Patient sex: M
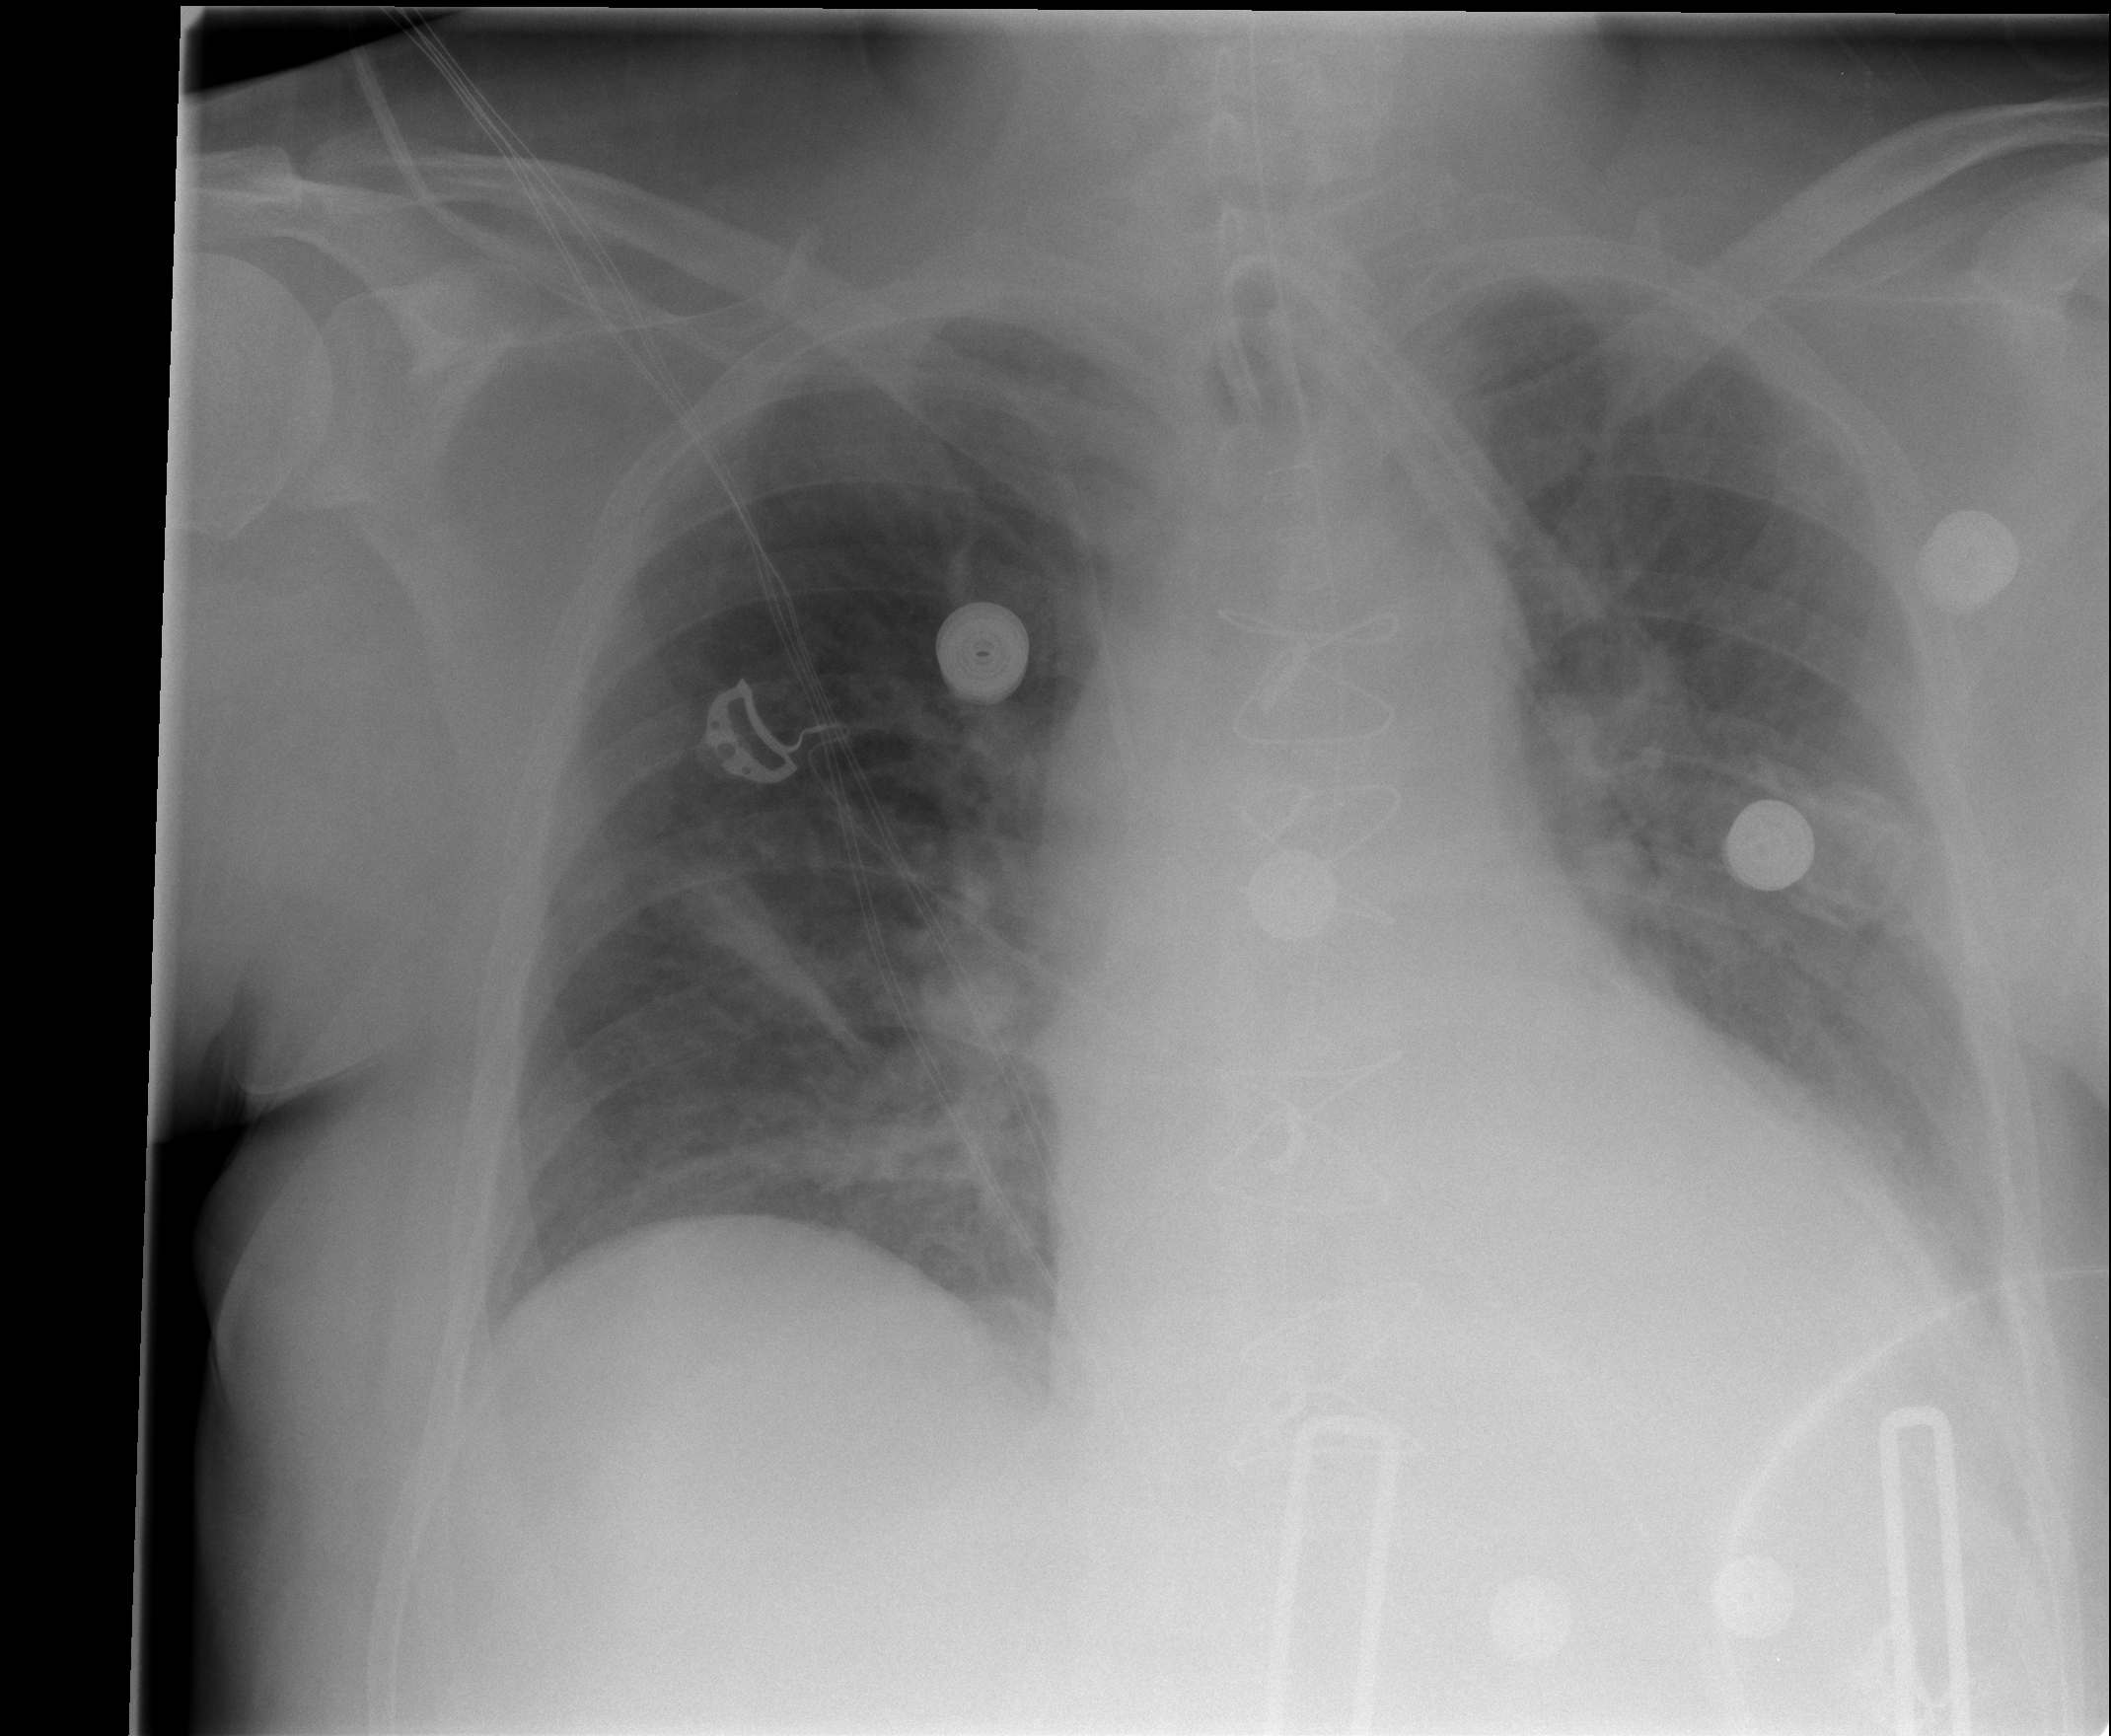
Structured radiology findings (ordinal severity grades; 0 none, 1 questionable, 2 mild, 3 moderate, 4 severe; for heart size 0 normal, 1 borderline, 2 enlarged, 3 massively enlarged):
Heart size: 2
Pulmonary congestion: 1
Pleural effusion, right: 0
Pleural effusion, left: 1
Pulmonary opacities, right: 1
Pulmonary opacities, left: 1
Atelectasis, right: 0
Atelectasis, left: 0